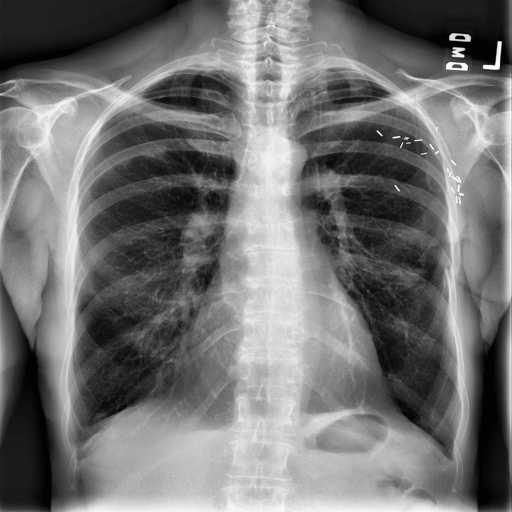
Finding: NORMAL